Interaction volume radius: 5 \u00c5
Interaction volume height: 25 \u00c5
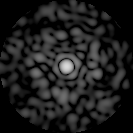
Disorder parameter: 0.7986